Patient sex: M
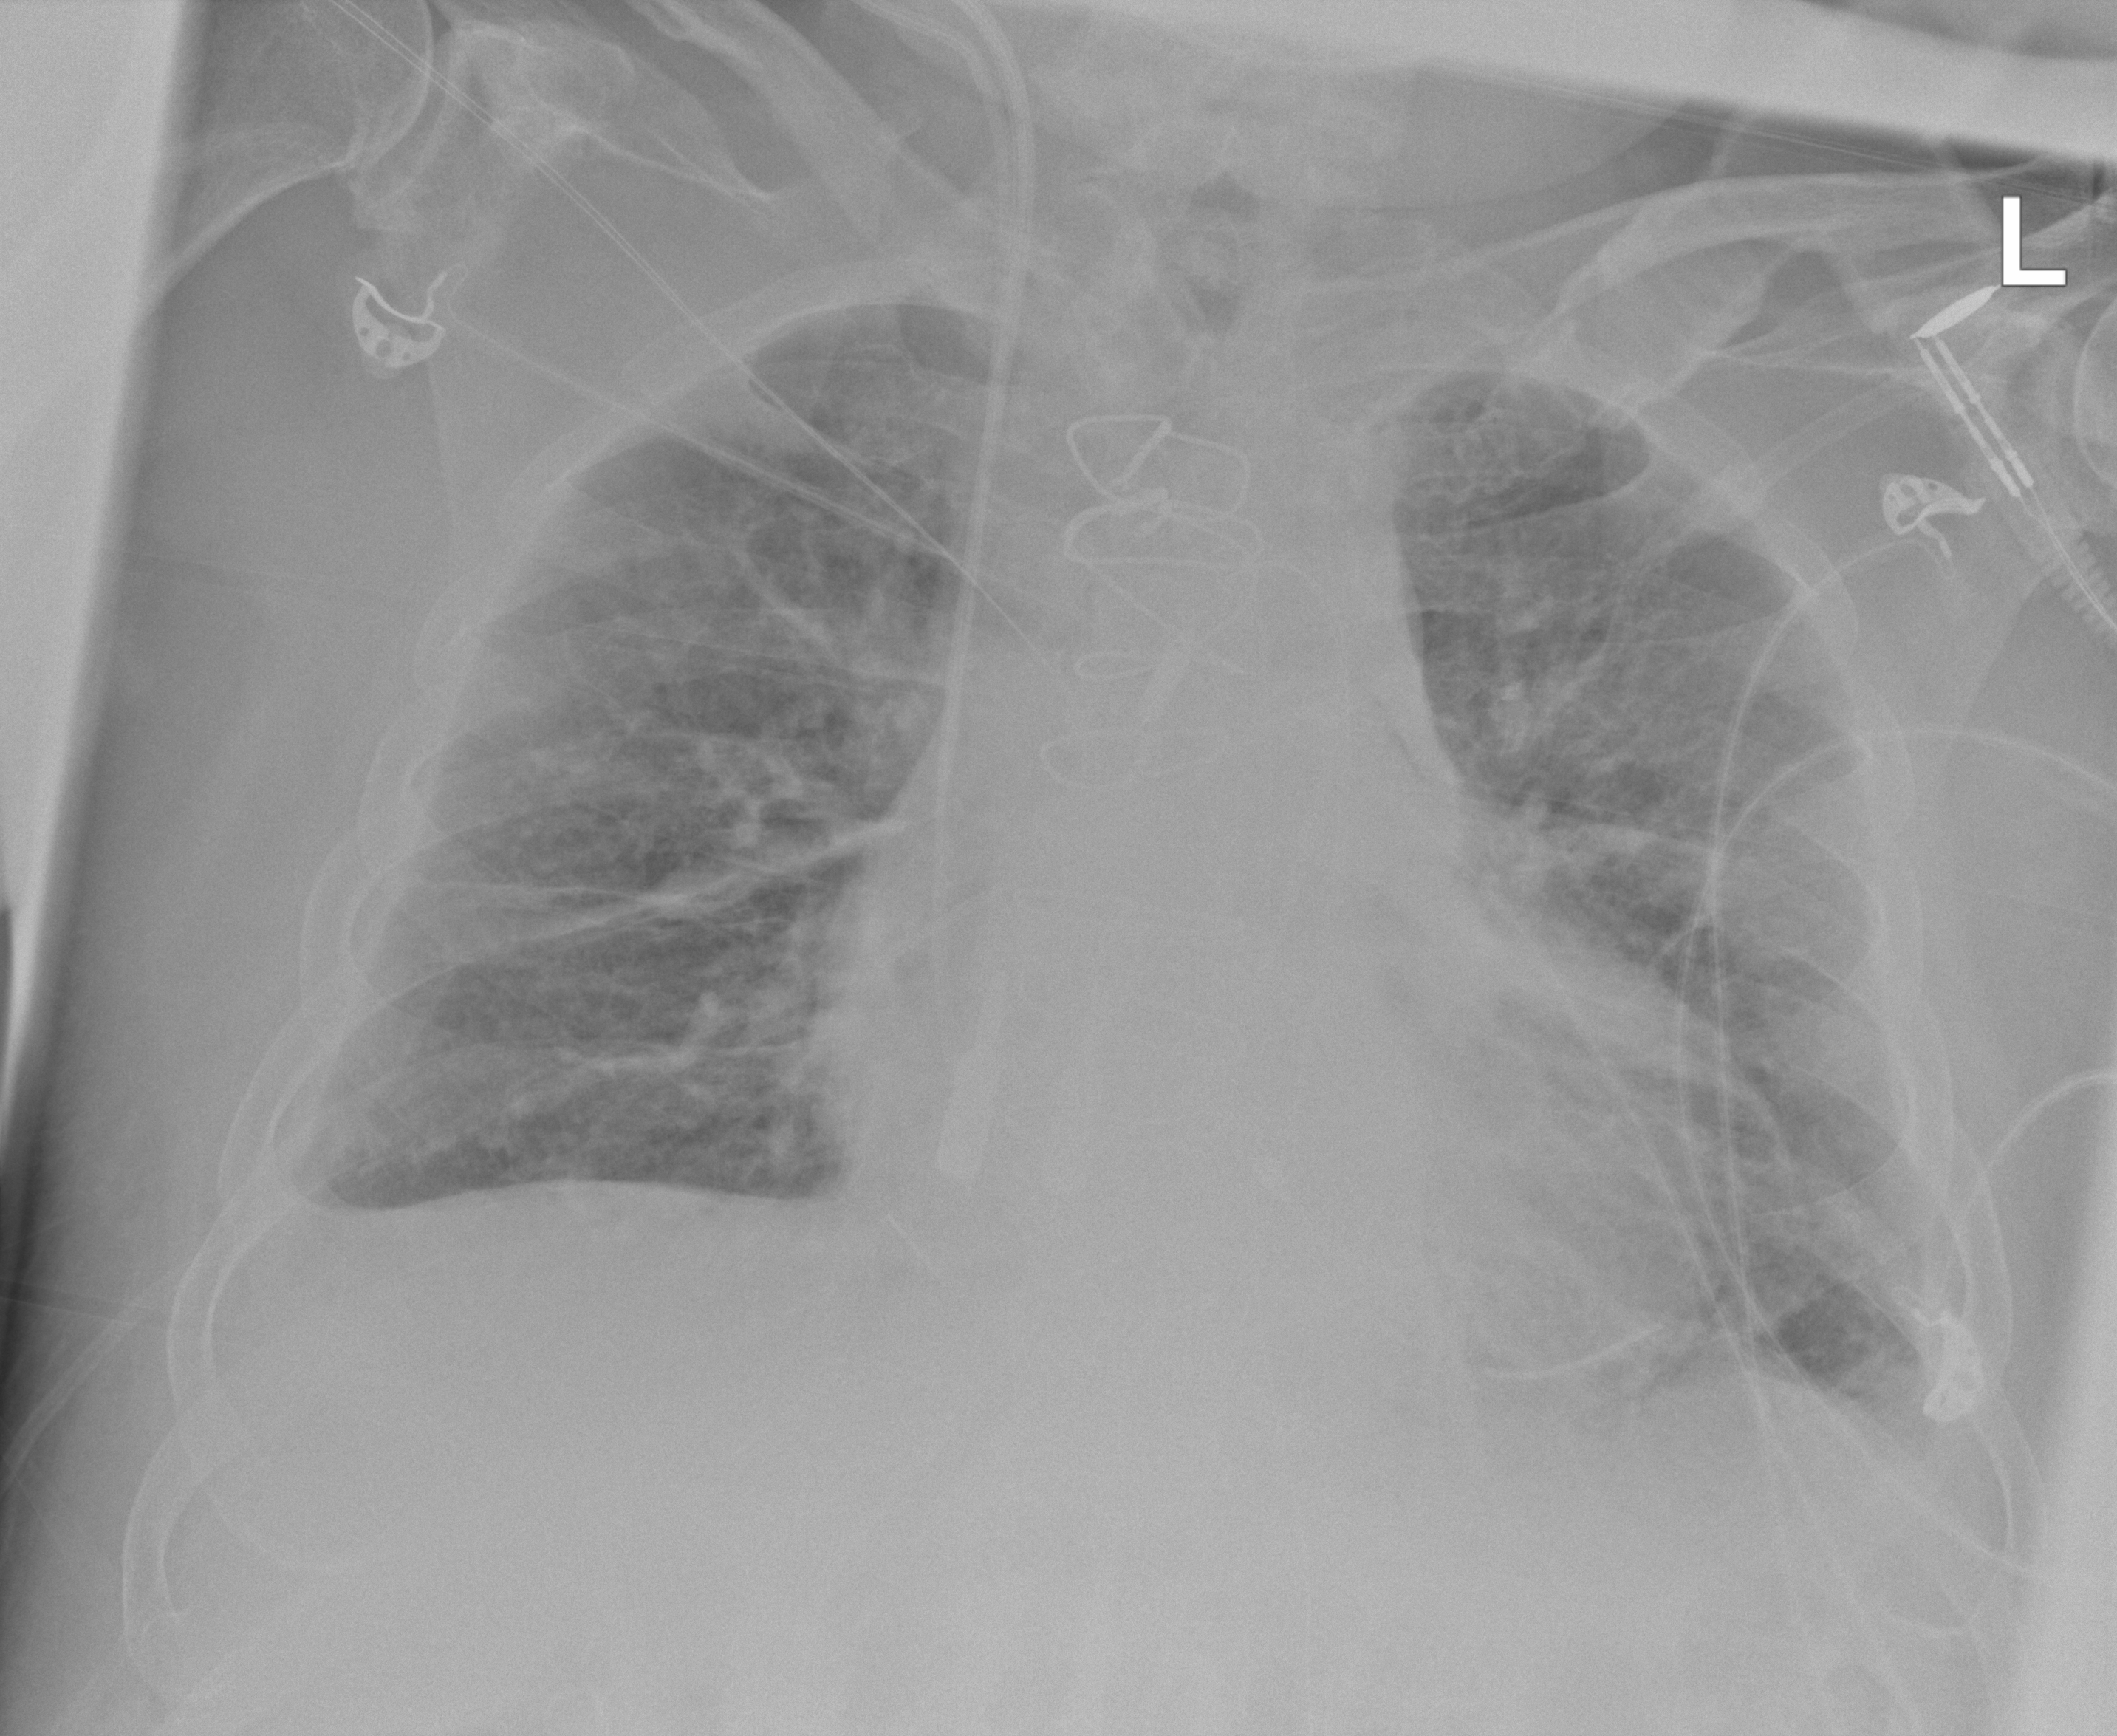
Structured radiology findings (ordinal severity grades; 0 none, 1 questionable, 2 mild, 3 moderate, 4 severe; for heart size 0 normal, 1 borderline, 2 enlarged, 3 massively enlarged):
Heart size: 2
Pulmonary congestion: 2
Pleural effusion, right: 2
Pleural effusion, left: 1
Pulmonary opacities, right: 2
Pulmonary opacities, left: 2
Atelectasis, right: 2
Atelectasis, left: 2